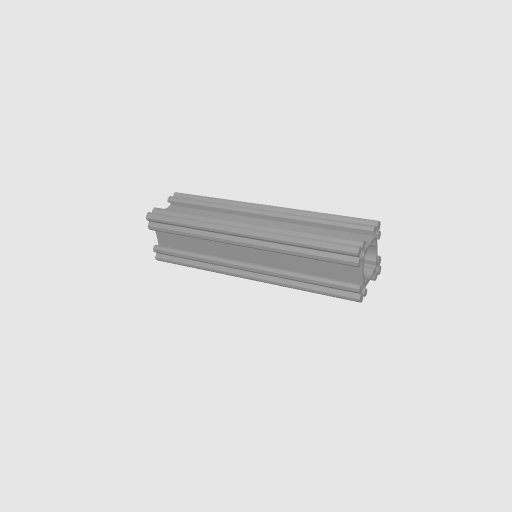
Part: GoRAIL96